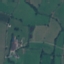
Label: Pasture